Question: I have to write an SQL statement which contain a field that contain two different values consecutively but in the way I have wrote it, it return always null because it is interpreted as having the two value in the same time!
My conditions should be : (ci.field = 'Group' and ci.oldString = 'Triage' ) and (ci.field='assignee' and ci.newString is not NULL)
That means calculate time between: when the issue is assigned to group named Triage and when the issue is assigned to a person.
How can I fix it?
My SQL statement:
'''
select TIMEDIFF(a.created,b.created)
from
(select g.created, g.issueid as groupid1
from changegroup g
join changeitem ci on (ci.groupid = g.id)
join jiraissue ji on (ji.id = g.issueid)
join project p on (p.id = ji.project)
join priority pr on (pr.id = ji.priority)
where ci.field = 'Group'
and ci.oldString = 'Triage'
and ci.field='assignee'
and ci.newString is not NULL
and p.pname = 'Test'
and pr.pname='P1'
and ji.created between '2011-08-11 14:01:00' and '2011-08-12 14:11:00'
) a
left join (
select ji.created, ji.id as groupid2
from jiraissue ji
join changegroup g on (g.issueid = ji.id)
join project p on (p.id = ji.project)
where p.pname = 'Test'
and ji.created between '2011-08-11 14:01:00' and '2011-08-12 14:11:00'
) b ON (a.groupid1 = b.groupid2);
'''
This is the table from which I should retrieve data

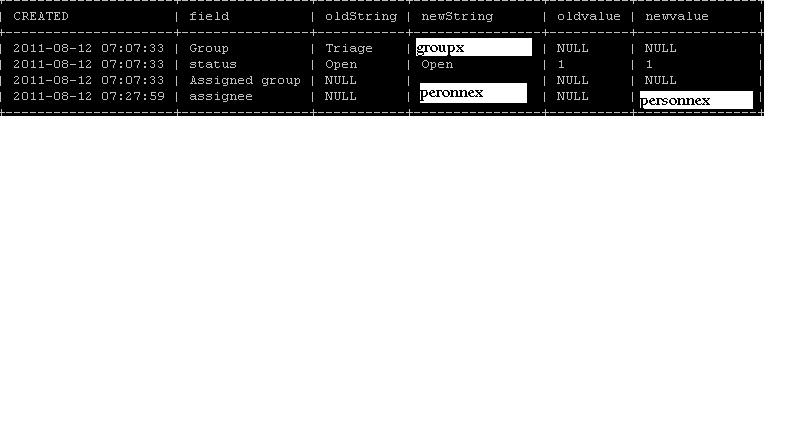
Answer: See my comment about the quality of your question but a hint at how to solve this goes like (assuming you can make sure this doesn't create 1-n joins)
'''
select groupid_orsomething_else, TIMEDIFF(a.created, b.created)
from yourtable
left join
(select groupid_orsomething_else, created
from yourtable
where field = 'Group' and oldstring is 'Triage'
) a
on a.groupid_orsomething_else = yourtable.groupid_orsomething_else
left join
(select groupid_orsomething_else, created
from yourtable
where field = 'assignee' and oldstring is null) b
on b.groupid_orsomething_else = yourtable.groupid_orsomething_else
'''